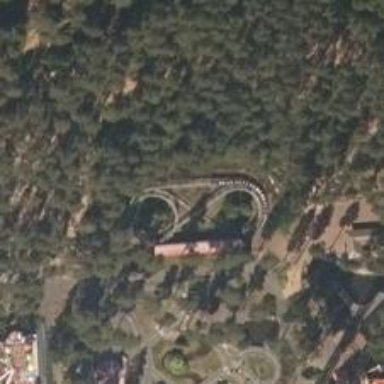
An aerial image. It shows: Miniature railway attraction with roller coaster.